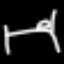
Label: bed